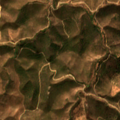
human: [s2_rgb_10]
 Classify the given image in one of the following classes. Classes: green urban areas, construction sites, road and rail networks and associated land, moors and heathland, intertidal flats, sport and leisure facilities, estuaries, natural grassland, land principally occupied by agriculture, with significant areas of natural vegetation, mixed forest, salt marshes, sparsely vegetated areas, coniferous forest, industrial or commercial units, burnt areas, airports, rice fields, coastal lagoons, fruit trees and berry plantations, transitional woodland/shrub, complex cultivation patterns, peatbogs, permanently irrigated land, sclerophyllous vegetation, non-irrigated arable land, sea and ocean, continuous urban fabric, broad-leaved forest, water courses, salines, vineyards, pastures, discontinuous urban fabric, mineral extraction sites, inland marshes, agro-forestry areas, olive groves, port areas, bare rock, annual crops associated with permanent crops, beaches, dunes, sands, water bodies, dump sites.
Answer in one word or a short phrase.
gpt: sclerophyllous vegetation, transitional woodland/shrub